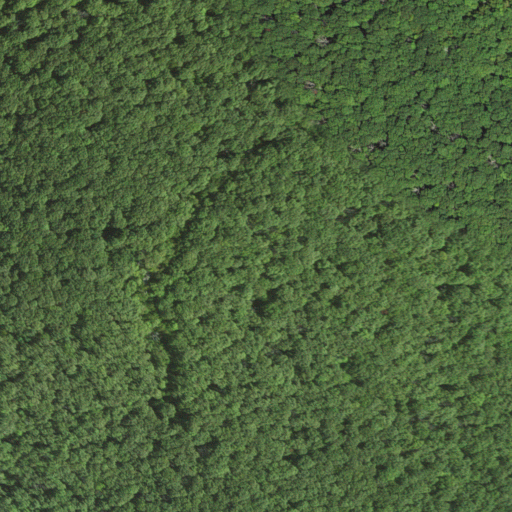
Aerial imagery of mountain in Virginia named Hardscrabble Knob containing only deciduous forest